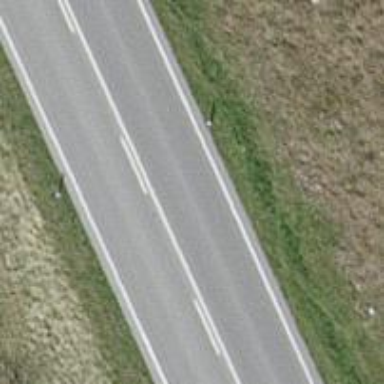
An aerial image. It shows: Asphalt road with primary highway designation and dedicated cycle lane on the left.